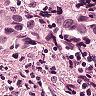
Metastatic tissue present: yes